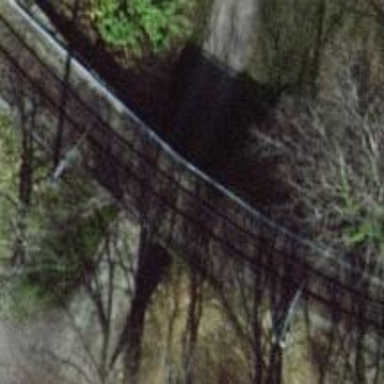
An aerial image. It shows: Narrow-gauge railway bridge with electrified contact line for single track.